Question: Using the code below, I can generate a <URL>. When I hover over a slice of the pie, it shows the percentage that slice occupies.
'''
import pygal
results = [
(15232,'Value 1'),
(947,'Value 2'),
(246,'Value 3'),
(117,'Value 4'),
(50,'Value 5'),
(50,'Value 6'),
(50,'Value 7'),
(50,'Value 8'),
]
pie_chart = pygal.Pie()
pie_chart.title = 'Title!'
for r in results:
pie_chart.add(r[1], r[0])
pie_chart.value_formatter = lambda x: "%.15f" % x
pie_chart.render_to_file('piechart.svg')
'''
This produces a pie chart that looks like this (if I hover over "Value 2"):

The problem I have is with the small slices. It's very hard to see what I am hovering over. In the example above, this is especially obvious with Values 5 through 8, but even on Value 4, it's hard to tell which one is being hovered above. Is there a way to include the label in the tool tip as well?
The closest I've found is <URL>.
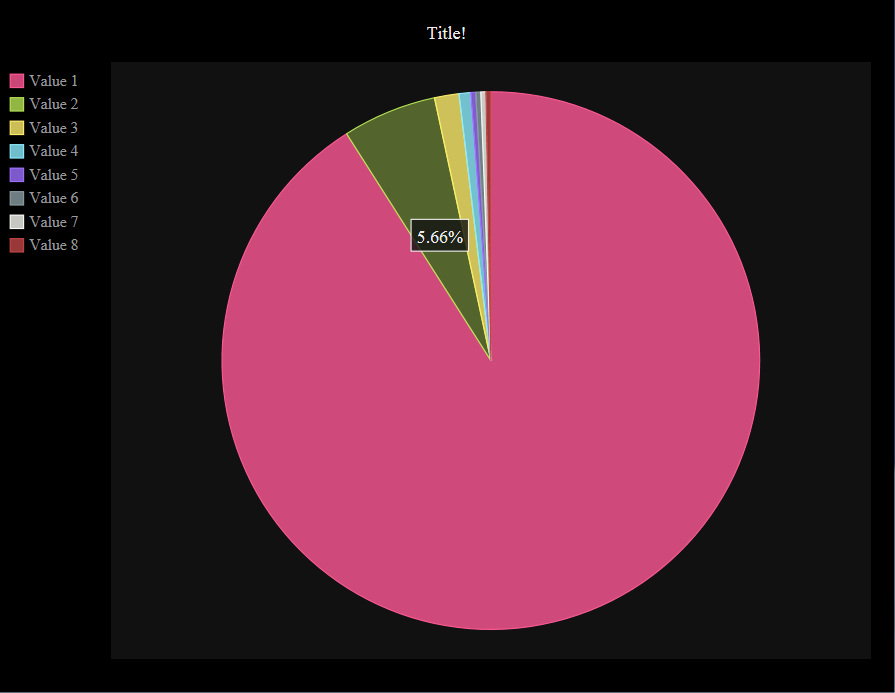
Answer: The solution to this was to utilize the <URL>' in the 'for' loop.
'''
for r in results:
pie_chart.add(r[1], [{'value': r[0], 'label': r[1]}])
'''